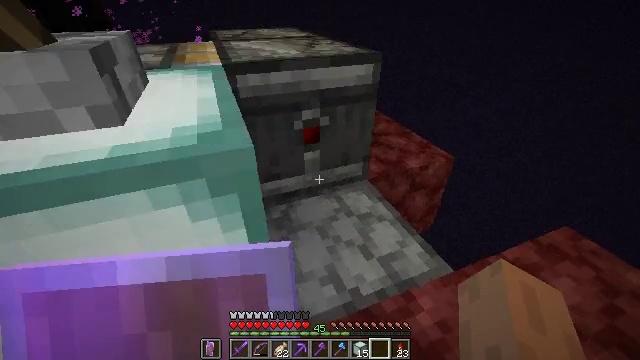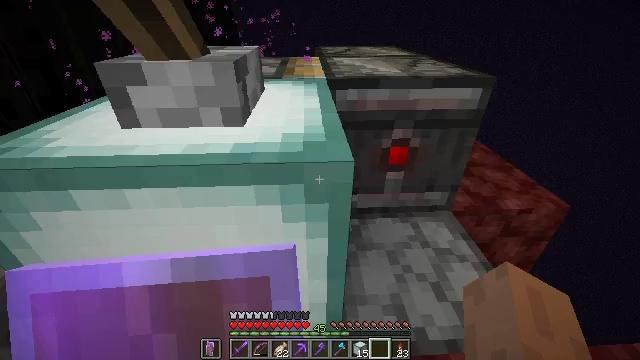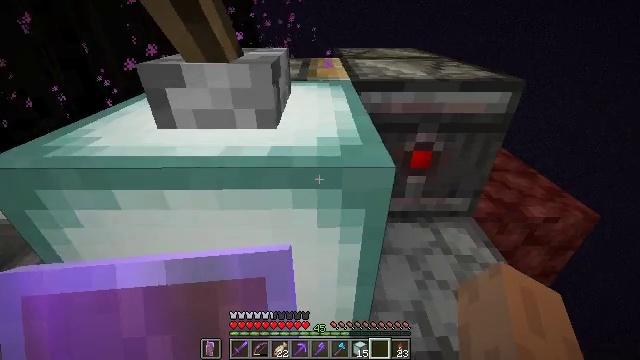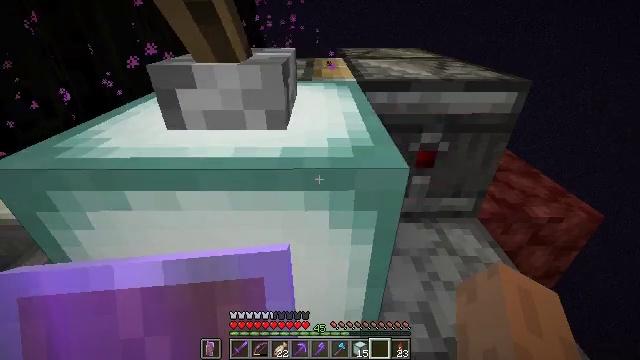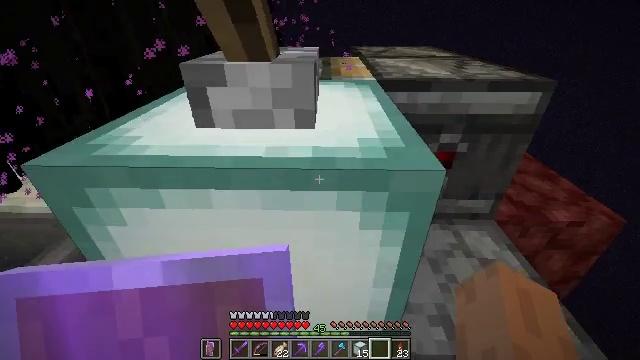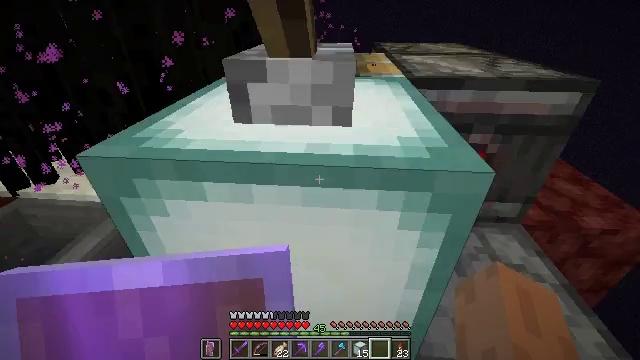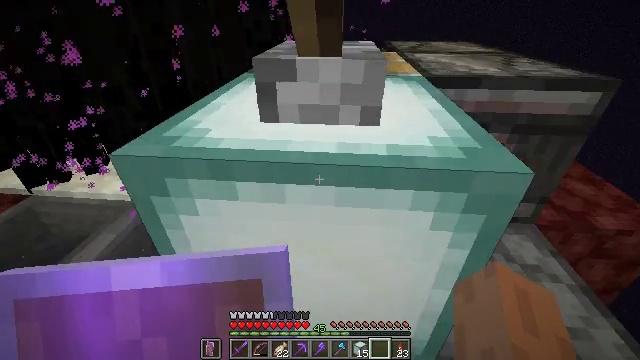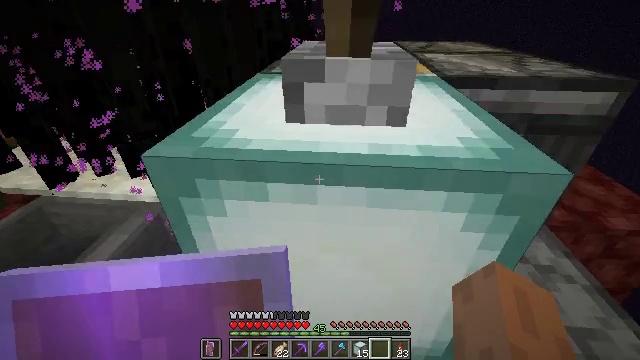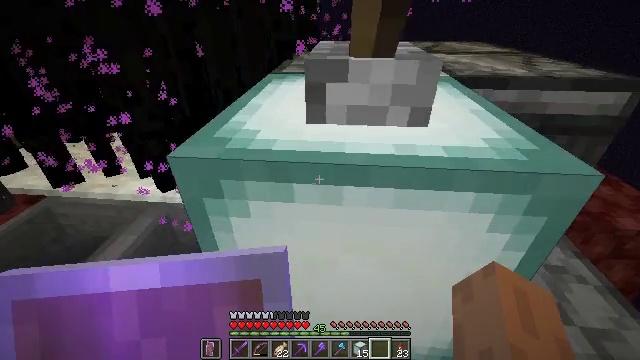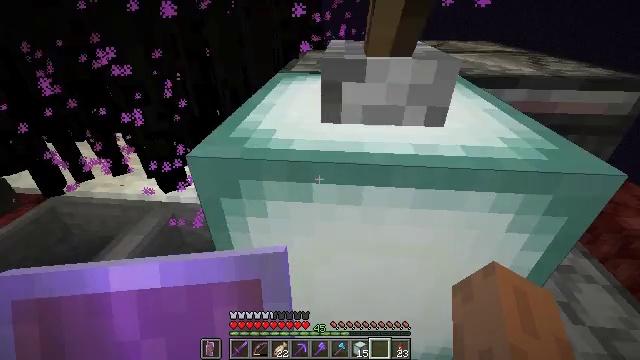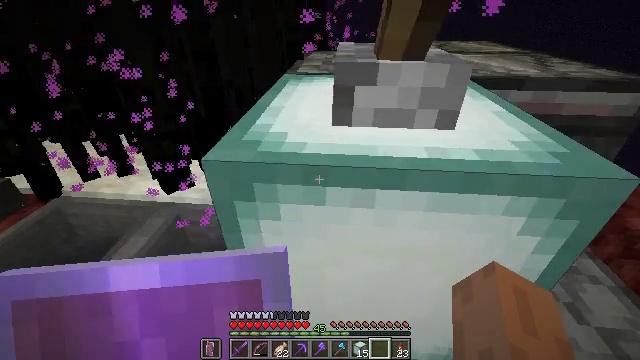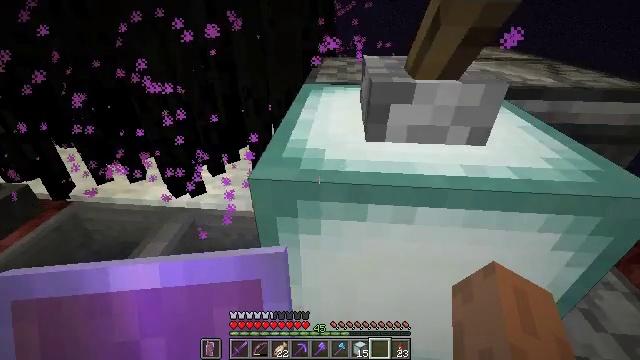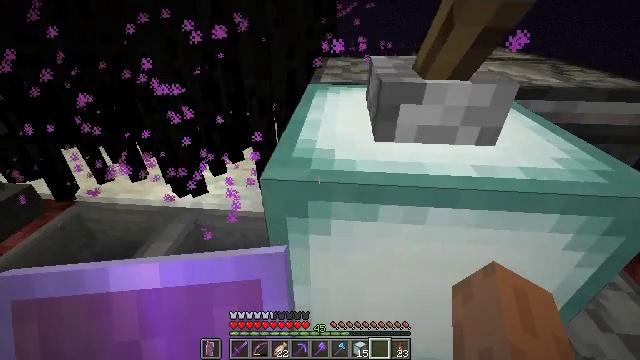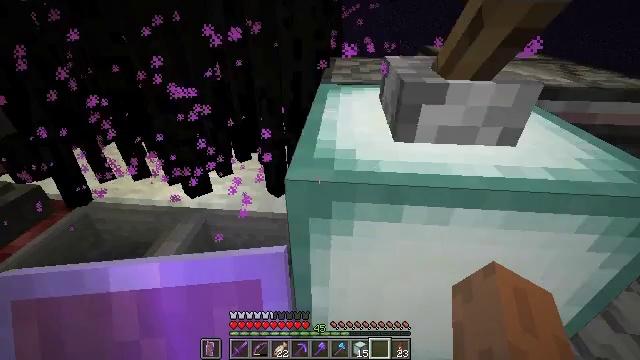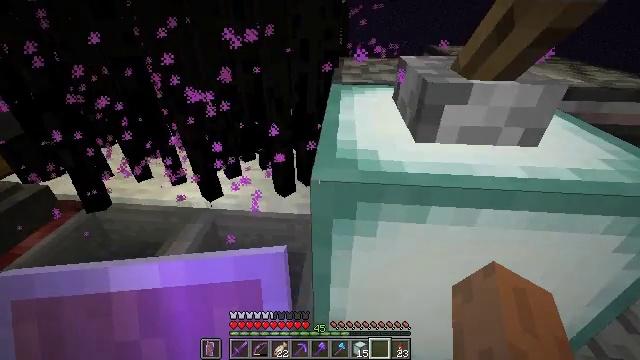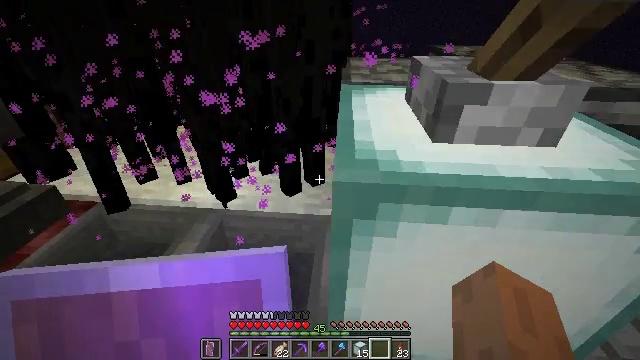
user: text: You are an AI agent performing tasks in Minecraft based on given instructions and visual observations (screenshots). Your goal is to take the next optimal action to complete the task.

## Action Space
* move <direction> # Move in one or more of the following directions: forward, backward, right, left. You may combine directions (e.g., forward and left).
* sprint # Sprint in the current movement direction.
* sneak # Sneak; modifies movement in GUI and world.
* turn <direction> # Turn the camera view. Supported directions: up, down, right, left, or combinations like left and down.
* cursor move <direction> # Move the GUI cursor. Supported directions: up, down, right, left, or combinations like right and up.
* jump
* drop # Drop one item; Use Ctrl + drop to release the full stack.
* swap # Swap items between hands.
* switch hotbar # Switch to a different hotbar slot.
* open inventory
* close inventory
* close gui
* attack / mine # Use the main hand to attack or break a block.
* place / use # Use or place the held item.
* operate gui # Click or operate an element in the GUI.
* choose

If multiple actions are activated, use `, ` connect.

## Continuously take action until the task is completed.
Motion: motion action
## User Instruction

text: Attack the lever to remove it.
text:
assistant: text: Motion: move left, sneak, turn left and up
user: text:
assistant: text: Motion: move left, sneak, turn left
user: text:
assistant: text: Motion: move left, sneak
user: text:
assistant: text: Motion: move left, sneak, turn left
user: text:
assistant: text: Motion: move left, sneak, turn left
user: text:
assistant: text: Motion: move left, sneak
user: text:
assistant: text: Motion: move left, sneak
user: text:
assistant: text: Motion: move left, sneak
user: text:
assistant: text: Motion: move left, sneak
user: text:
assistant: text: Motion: move left, sneak
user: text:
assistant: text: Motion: move left, sneak
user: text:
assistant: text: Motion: move left, sneak
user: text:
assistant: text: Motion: move left, sneak
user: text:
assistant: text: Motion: move left, sneak
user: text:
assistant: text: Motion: move left, sneak
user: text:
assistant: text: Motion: sneak
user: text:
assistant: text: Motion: sneak, turn left and down
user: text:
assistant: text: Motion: sneak, turn left and down
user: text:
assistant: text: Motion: sneak
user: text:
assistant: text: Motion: sneak
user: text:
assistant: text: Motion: sneak
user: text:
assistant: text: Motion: sneak
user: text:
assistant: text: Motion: sneak
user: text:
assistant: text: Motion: sneak
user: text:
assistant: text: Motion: sneak
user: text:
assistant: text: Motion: sneak
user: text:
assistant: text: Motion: sneak
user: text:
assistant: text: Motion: sneak, turn right
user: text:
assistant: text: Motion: sneak, turn right
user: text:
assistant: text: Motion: move right, sneak, turn right and up